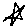
Label: star